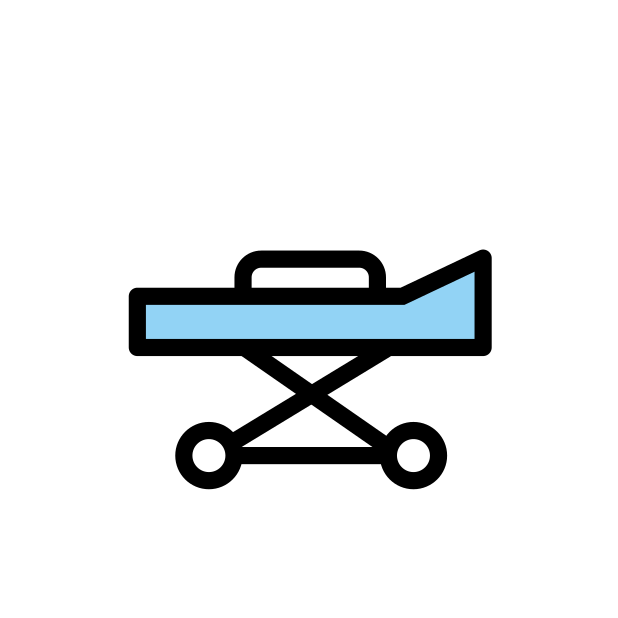
stretcher